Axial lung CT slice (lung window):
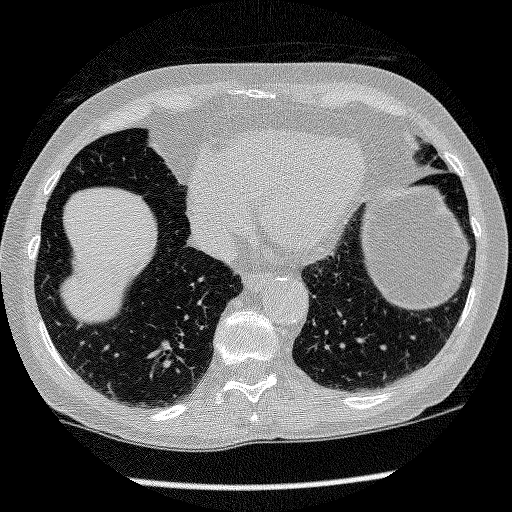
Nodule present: no